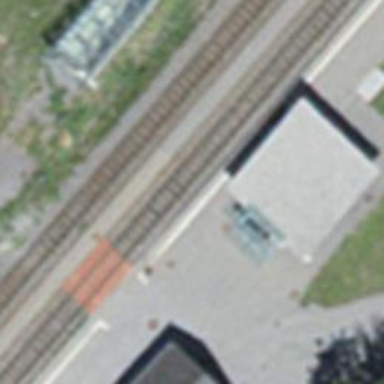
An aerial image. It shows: Stop position for public transport on the railway.